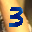
Label: 3